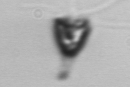
Label: Pyramimonas_longicauda